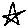
Label: star